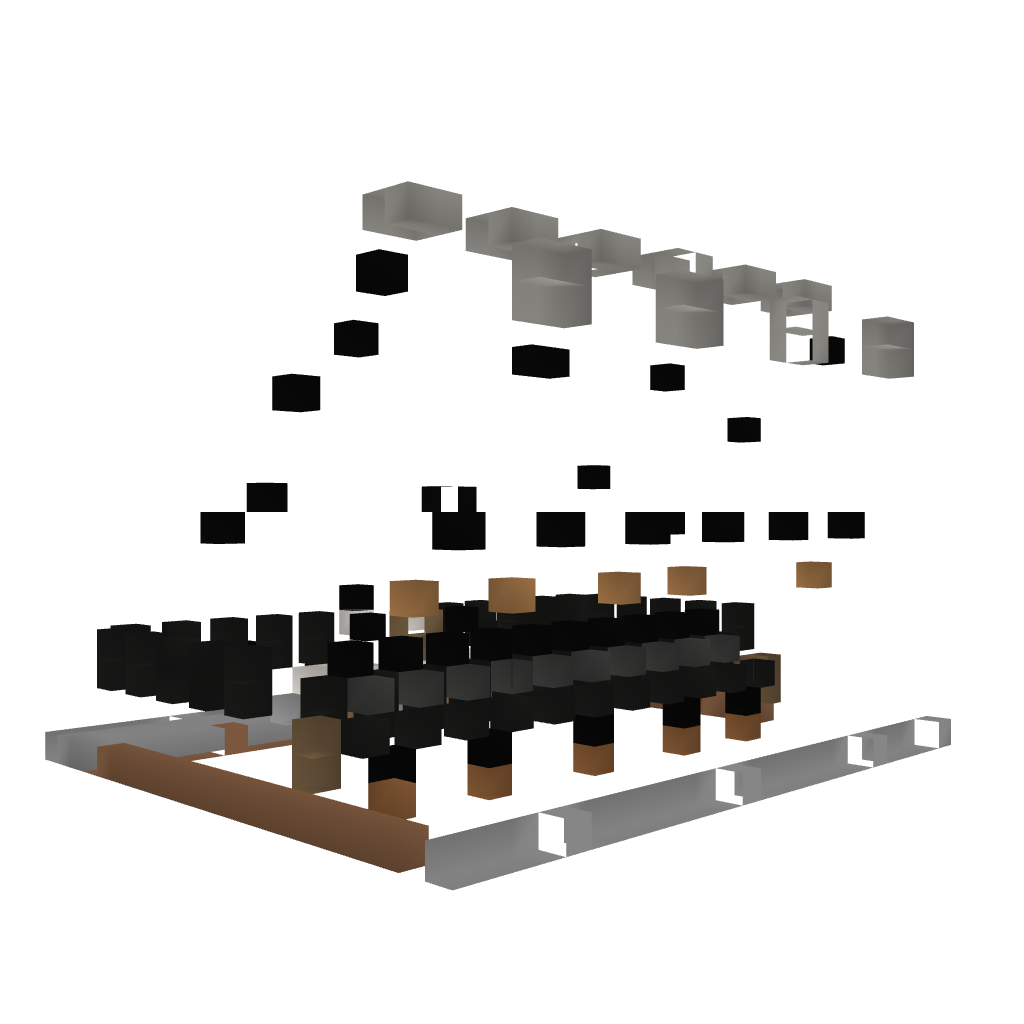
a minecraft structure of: Bank with Quartz